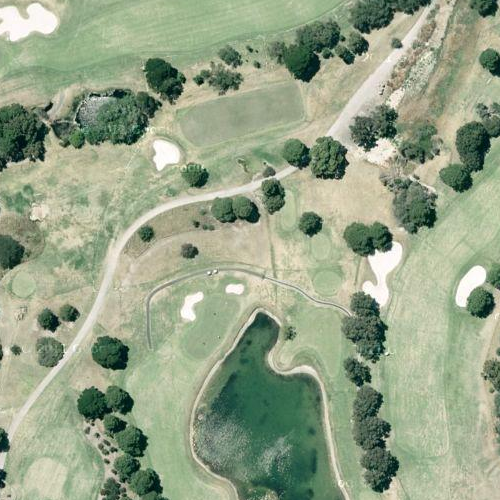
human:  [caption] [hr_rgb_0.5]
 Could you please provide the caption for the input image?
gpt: Some green bushes and orange houses beside the meadow .

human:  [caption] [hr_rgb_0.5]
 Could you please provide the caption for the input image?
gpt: There are some green bushes and orange houses beside the meadow .

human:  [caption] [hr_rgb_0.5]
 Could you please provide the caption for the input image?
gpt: A meadow with some orange houses beside .

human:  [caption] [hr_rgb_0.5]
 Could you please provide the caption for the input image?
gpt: A meadow with a residential area beside .

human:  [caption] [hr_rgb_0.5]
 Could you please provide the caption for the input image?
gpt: There are some green bushes and orange houses beside the meadow .